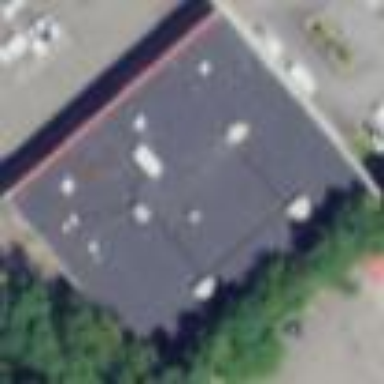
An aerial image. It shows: Building that houses car repair shop.